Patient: sex M, age 74
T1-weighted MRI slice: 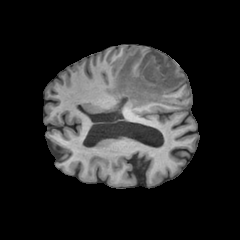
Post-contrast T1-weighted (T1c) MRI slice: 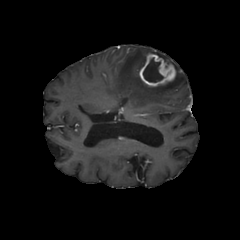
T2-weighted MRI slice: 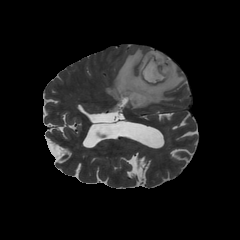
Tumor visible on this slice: yes
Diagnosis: Glioblastoma, IDH-wildtype
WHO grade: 4